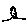
Label: bird